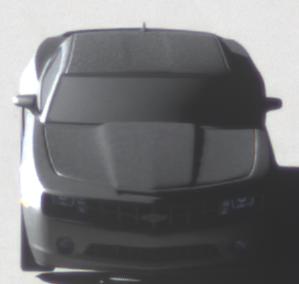
Make: Chevrolet
Model: Camaro Cabriolet 6.2 V8
Detailed model: Camaro (V) Coupé
Model produced from: 2011/09
Model produced until: 2014/02
Doors: 2
Color: gray
Road condition: dry road
Daytime: morning or afternoon
Contrast: high contrast